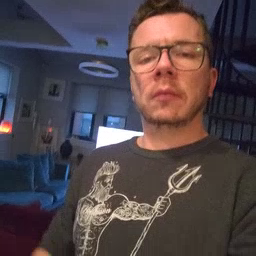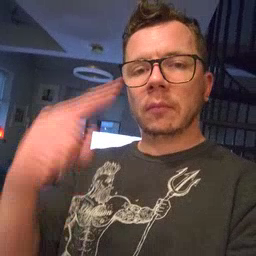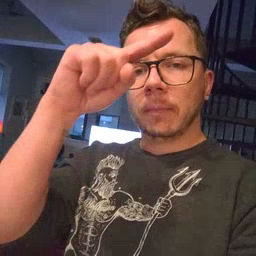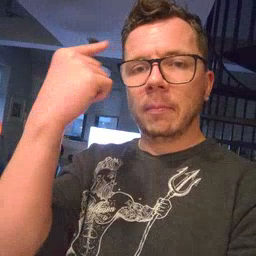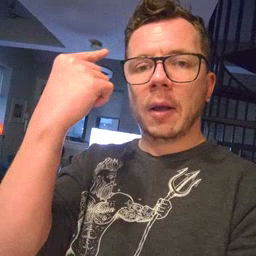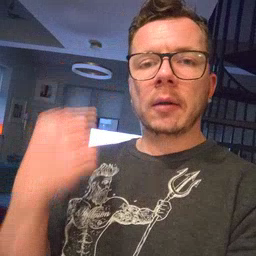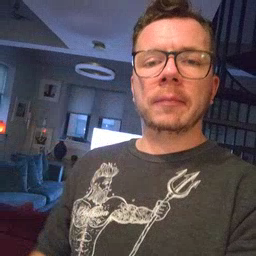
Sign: black